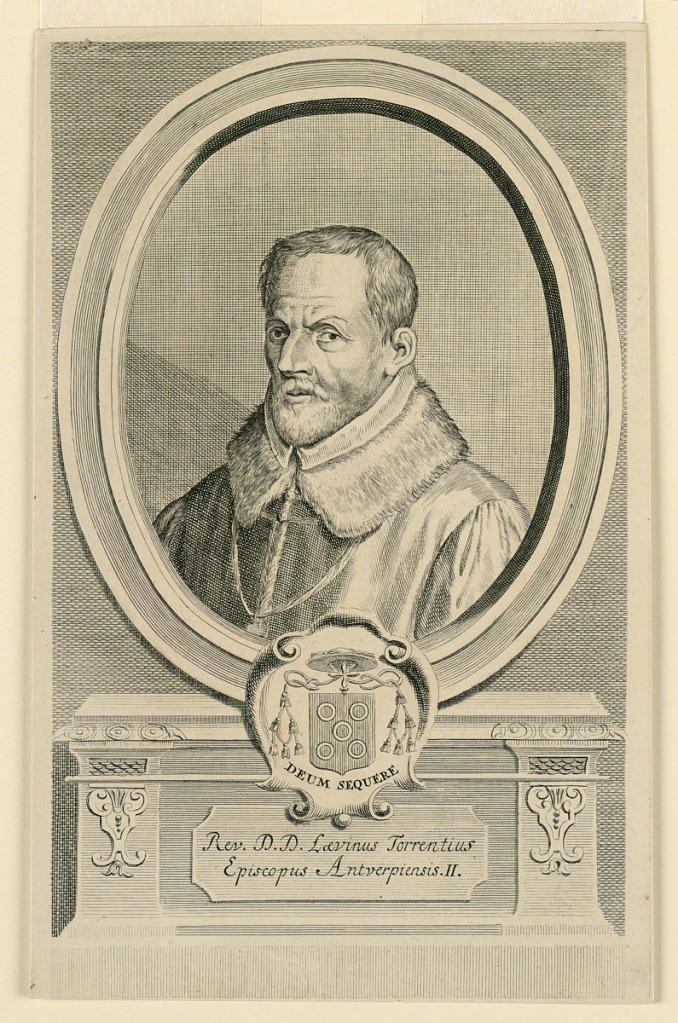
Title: Portrait of Laevinus Torrentius, Bishop of Antwerp
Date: ca. 1700-1730
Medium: Engraving on paper
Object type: Print
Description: Within an oval frame is the bust portrait of a cleric, wearing a fur collar. Below, his escutcheon and motto, and inscription.